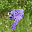
Label: 9